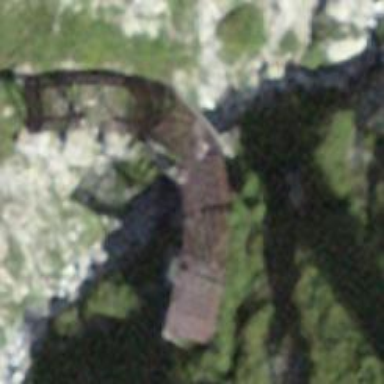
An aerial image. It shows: Structure designed for avalanche protection.